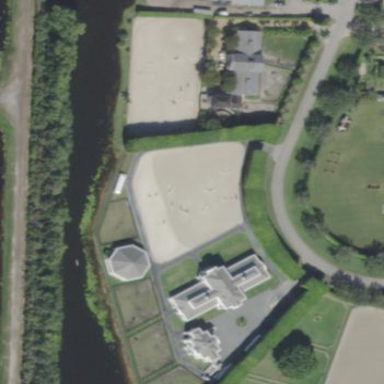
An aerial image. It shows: Equestrian sports pitch with sandy surface for leisure land activities.